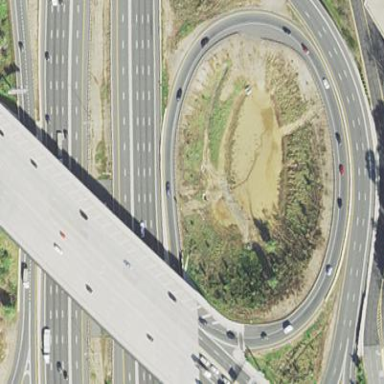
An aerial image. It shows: Man-made bridge.